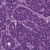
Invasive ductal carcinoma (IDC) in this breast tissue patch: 1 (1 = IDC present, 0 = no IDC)